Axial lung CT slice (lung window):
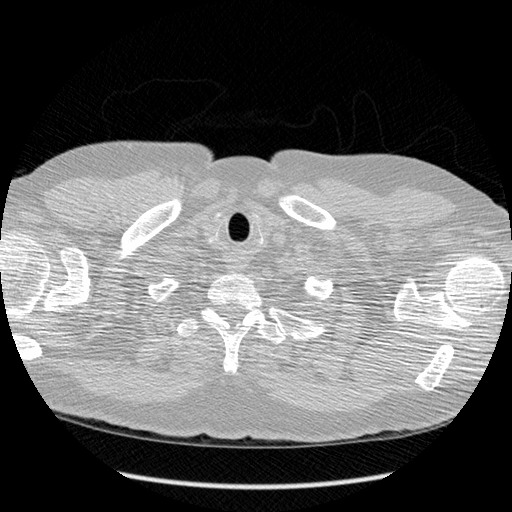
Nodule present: no